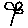
Label: flower